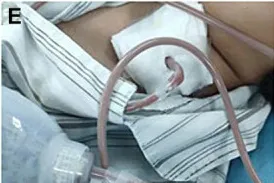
Recurrent rashes and multiple abscesses at admission. Abscess incision drainage.
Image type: medical_photograph (skin_photograph)